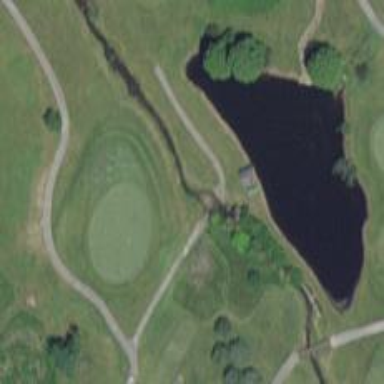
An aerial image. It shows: Footway bridge over golf path.